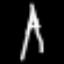
Label: The Eiffel Tower